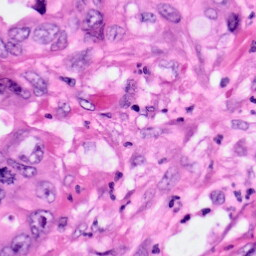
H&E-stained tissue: Pancreatic